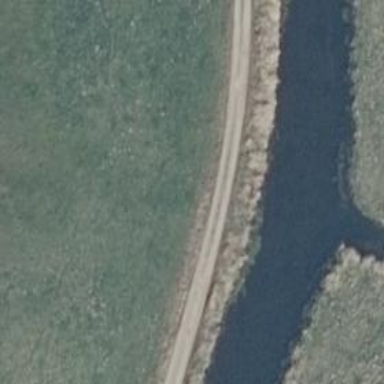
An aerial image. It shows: Track road with grade4 tracktype.